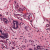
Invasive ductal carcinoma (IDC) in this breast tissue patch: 0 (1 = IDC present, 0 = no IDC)